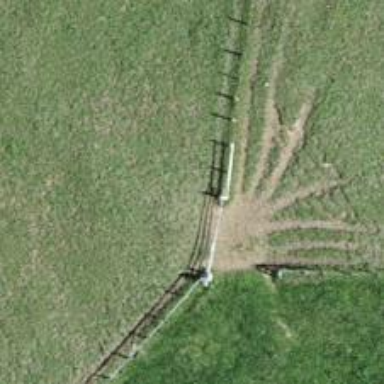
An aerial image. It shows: Gate.